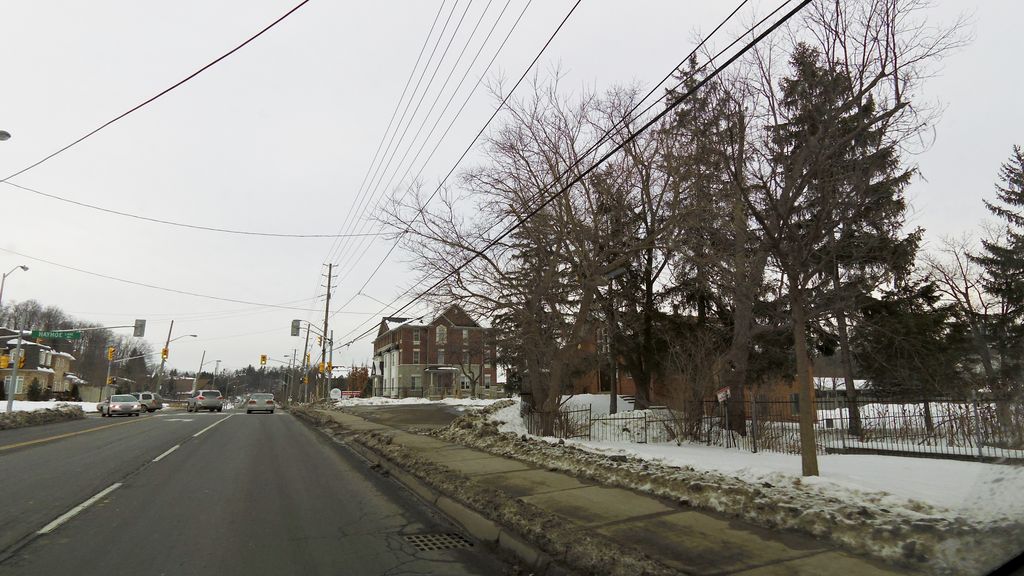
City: toronto